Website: bh-photo
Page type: address-validator
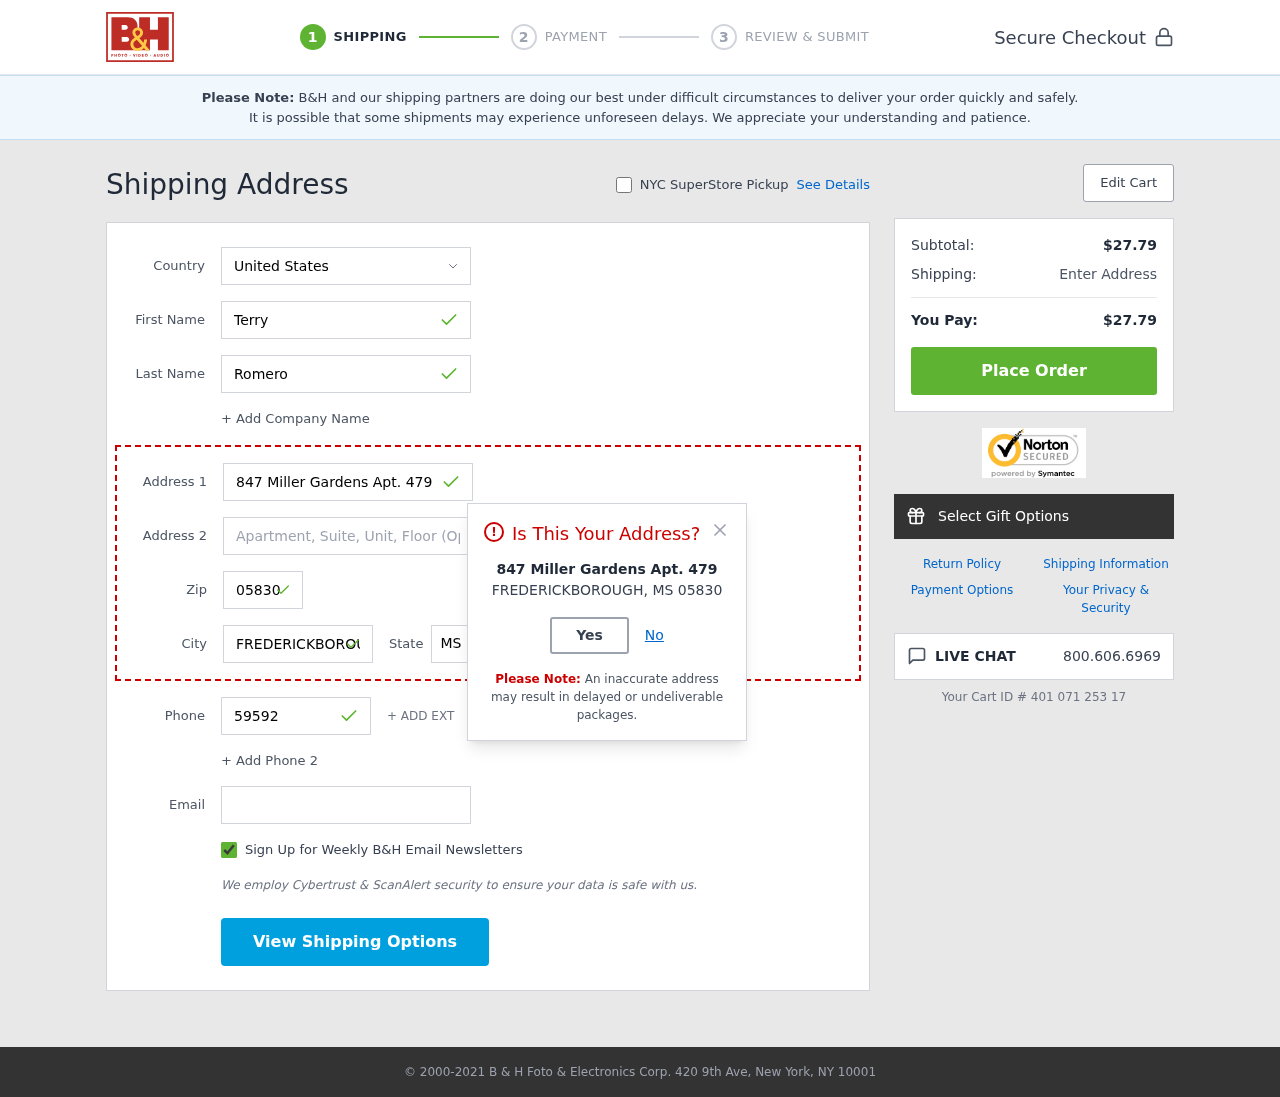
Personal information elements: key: PII_CITY
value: Frederickborough
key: PII_COUNTRY
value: United States
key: PII_EMAIL
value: terryromero@yahoo.com
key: PII_FIRSTNAME
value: Terry
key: PII_LASTNAME
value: Romero
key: PII_PHONE
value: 5959212942
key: PII_POSTCODE
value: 05830
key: PII_STATE_ABBR
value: MS
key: PII_STREET
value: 847 Miller Gardens Apt. 479
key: PII_CITY_MODAL
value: FREDERICKBOROUGH
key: PII_POSTCODE_FULL
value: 05830
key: PII_POSTCODE_NUMERIC
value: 5830
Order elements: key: ORDER_SUBTOTAL
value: $27.79
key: ORDER_TOTAL
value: $27.79
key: ORDER_ID
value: Your Cart ID # 401 071 253 17